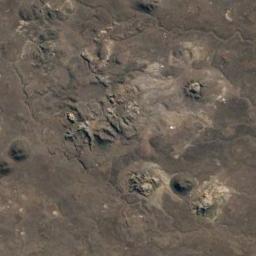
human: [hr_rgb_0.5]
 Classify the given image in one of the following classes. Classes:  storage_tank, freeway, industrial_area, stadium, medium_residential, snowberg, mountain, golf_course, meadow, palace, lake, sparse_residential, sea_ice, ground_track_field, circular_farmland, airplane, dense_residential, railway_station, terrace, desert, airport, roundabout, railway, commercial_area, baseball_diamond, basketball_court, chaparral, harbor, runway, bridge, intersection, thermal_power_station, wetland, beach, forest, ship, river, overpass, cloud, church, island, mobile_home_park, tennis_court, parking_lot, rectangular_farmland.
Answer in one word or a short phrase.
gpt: desert